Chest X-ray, AP view. Patient: 26 years old, sex F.
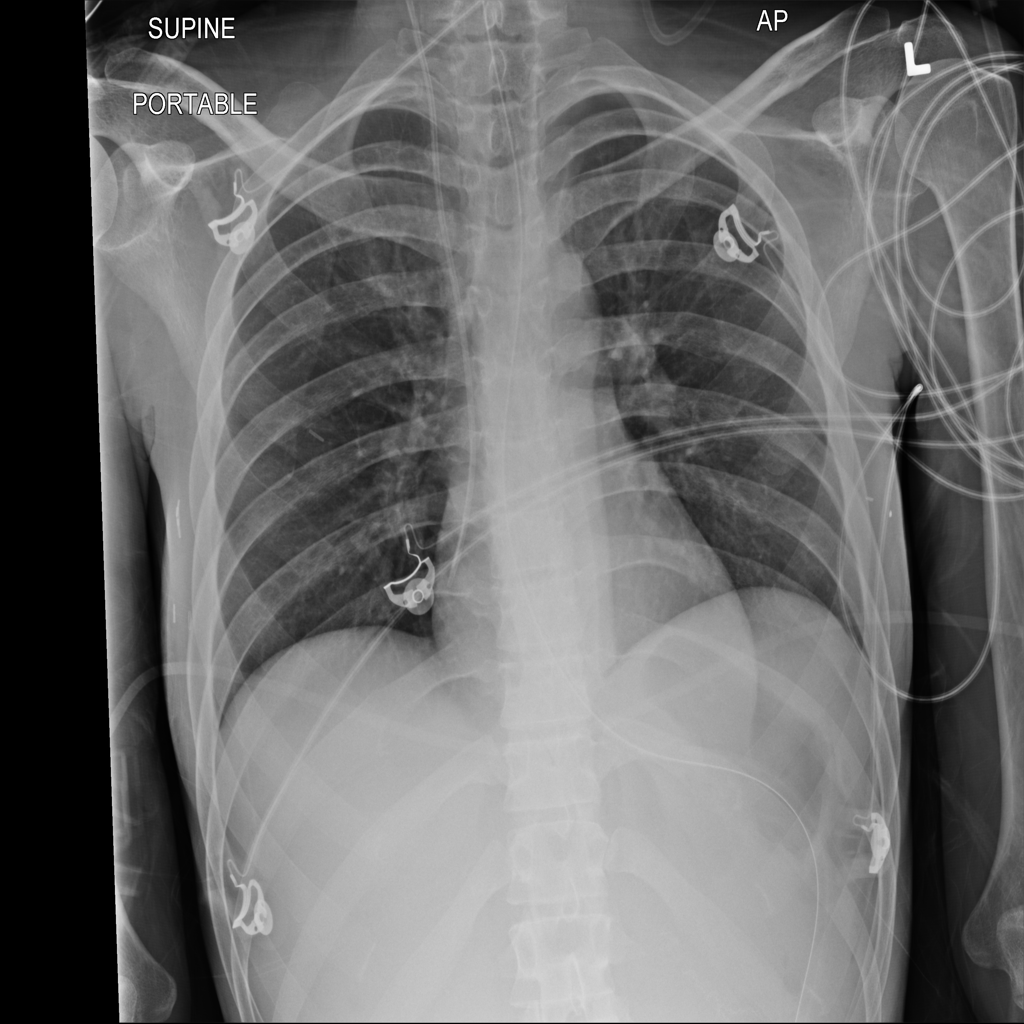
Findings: No Finding